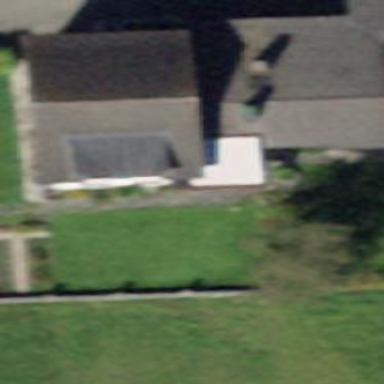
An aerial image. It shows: Detached building.